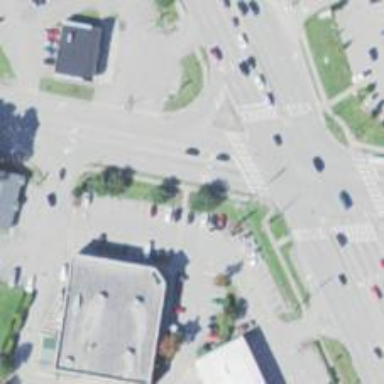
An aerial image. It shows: Crossing on footway.